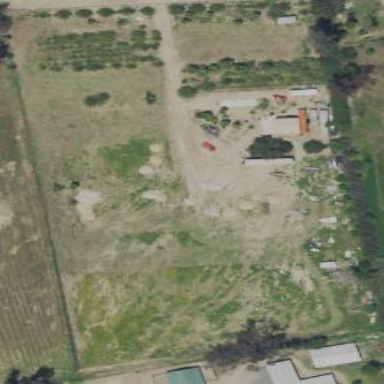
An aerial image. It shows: Farmyard area.